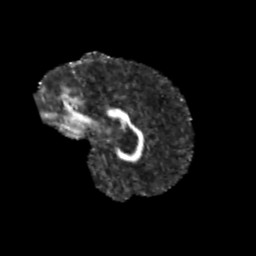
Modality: FA
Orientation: sagittal
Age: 12
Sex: male
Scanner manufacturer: siemens
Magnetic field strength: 3 T
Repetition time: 3.8 s
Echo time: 0.07 s